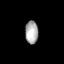
Tissue: skin
Cell type: Epithelial cells
Senescence score: 0.2376
Nuclear area (px): 293
Mean DAPI intensity: 169.85